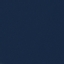
Label: SeaLake